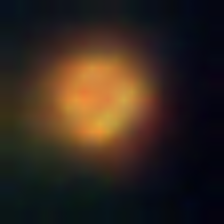
Taxon: NanoPlankton
Group: Other